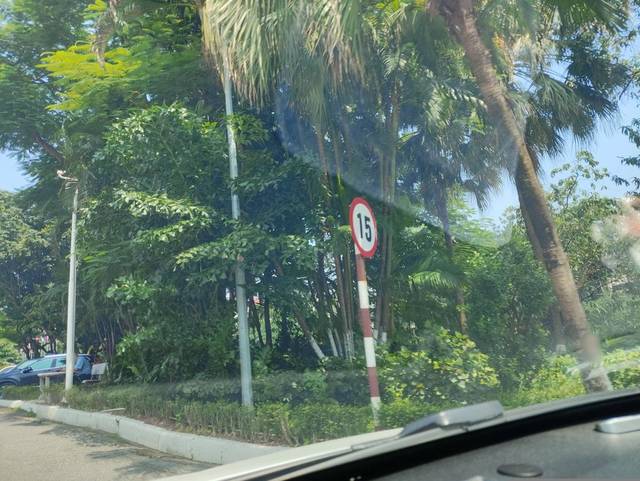
Region: Vietnam
Coordinates: 21.06, 105.832